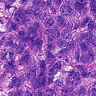
Metastatic tissue present: yes